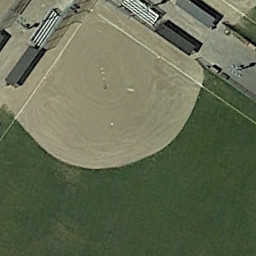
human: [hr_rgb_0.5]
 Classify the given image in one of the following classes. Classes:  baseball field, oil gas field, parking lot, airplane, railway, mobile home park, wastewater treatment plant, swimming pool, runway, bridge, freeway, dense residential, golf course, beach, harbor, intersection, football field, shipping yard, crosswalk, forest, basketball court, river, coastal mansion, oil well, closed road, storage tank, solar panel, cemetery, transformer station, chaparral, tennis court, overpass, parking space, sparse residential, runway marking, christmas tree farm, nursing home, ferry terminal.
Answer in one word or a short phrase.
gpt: baseball field